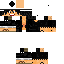
A female human skin with dark skin, wearing brown long hair dressed in a black hoodie and black pants, featuring a closed mouth.